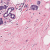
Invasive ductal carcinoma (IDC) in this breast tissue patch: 1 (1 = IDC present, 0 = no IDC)